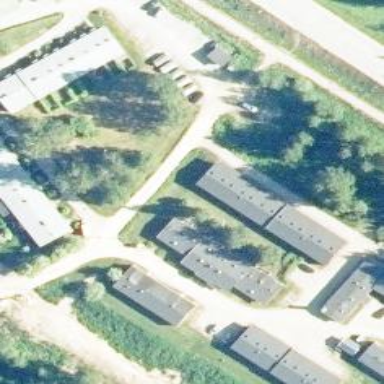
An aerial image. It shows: Terrace building.